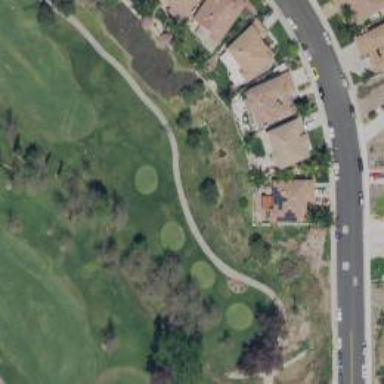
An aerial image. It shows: Service road designated as golf cart path.